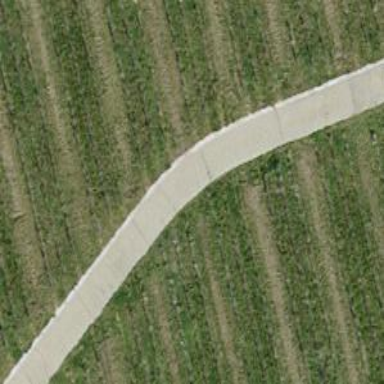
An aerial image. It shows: Concrete agricultural track with grade1 quality.